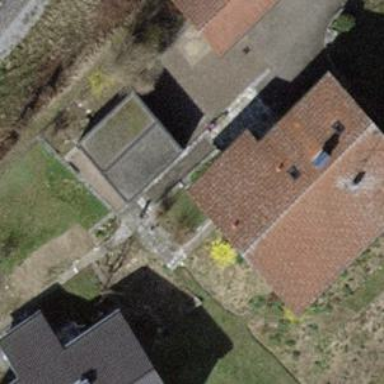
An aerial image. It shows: Garage.